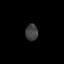
Tissue: lung
Cell type: Fibroblasts
Senescence score: 0.5675
Nuclear area (px): 202
Mean DAPI intensity: 63.332